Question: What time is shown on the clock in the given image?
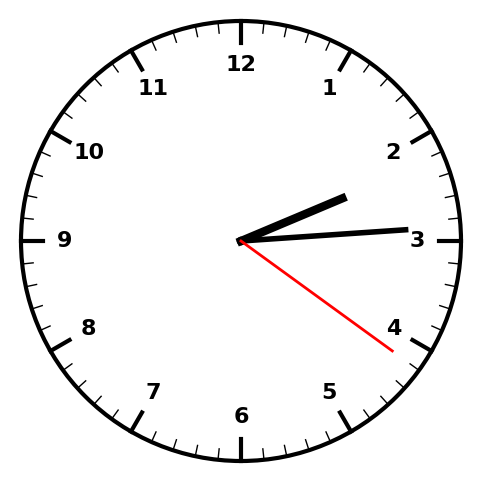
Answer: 02:14:21